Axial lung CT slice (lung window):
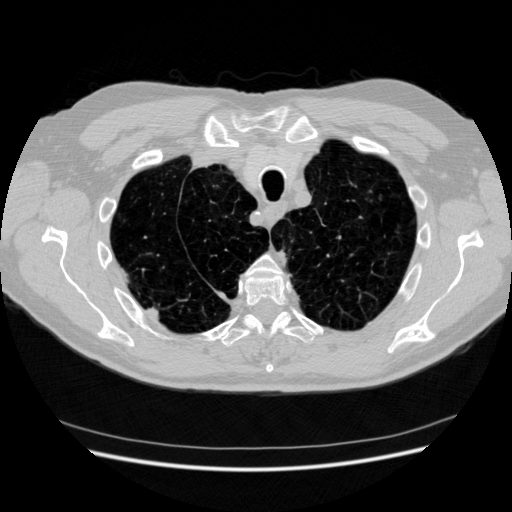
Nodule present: no